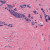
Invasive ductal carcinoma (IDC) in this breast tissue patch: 1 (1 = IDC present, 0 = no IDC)